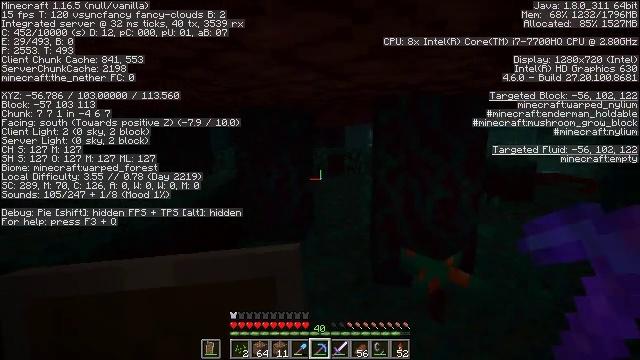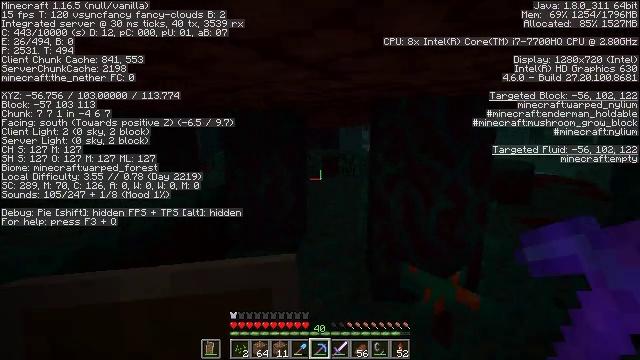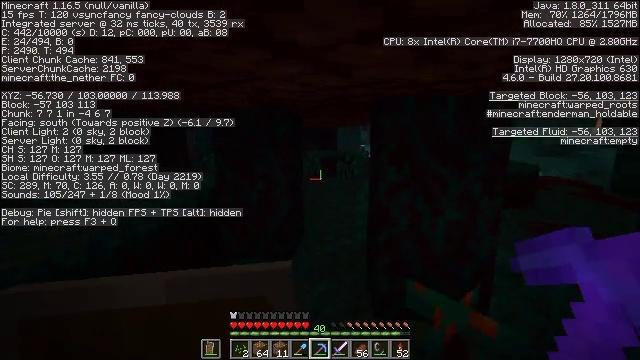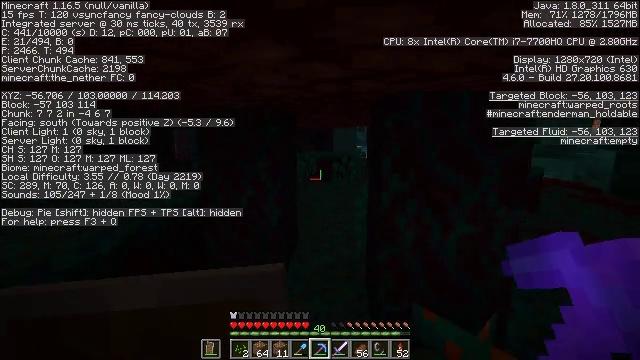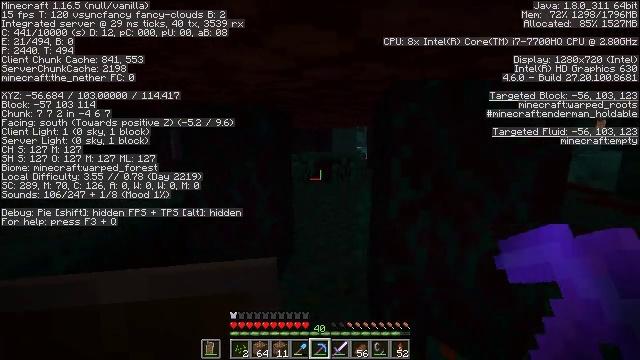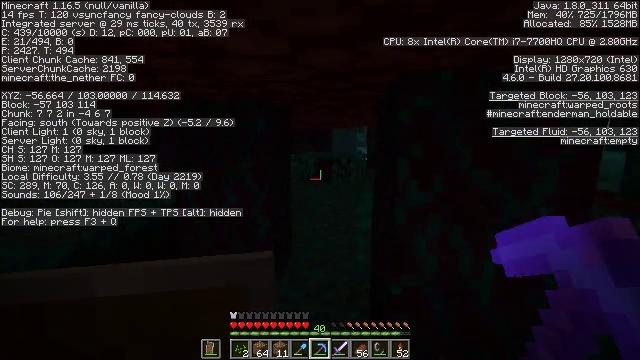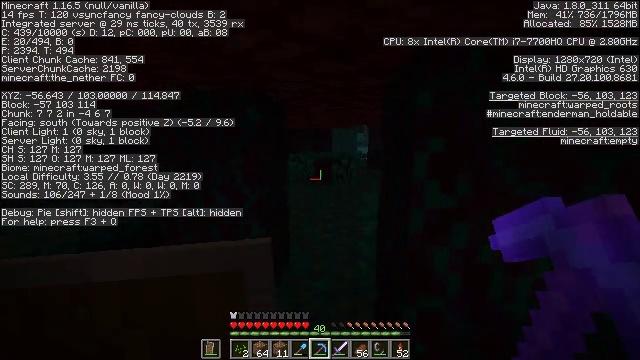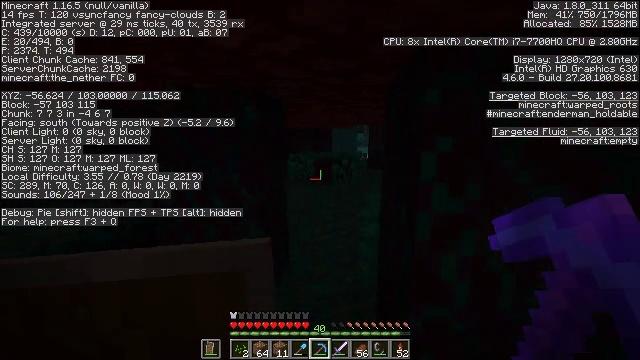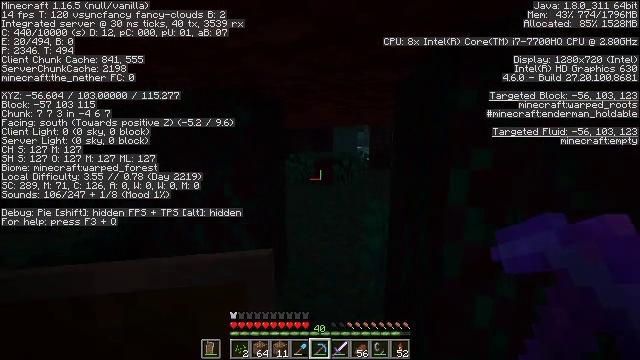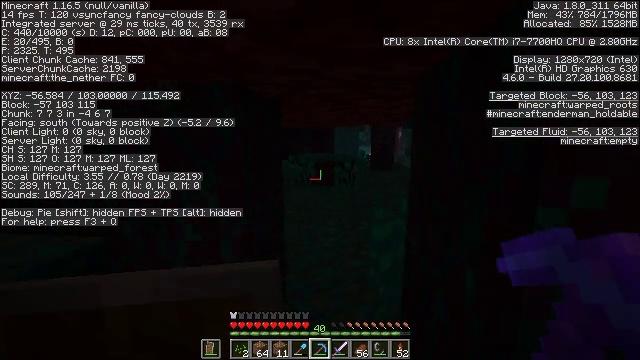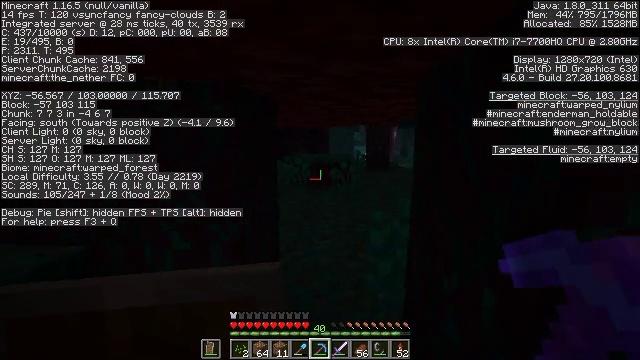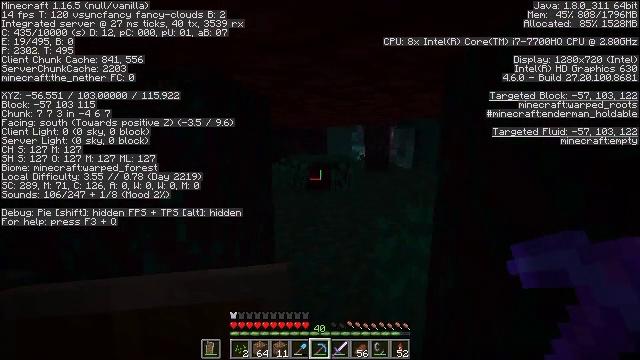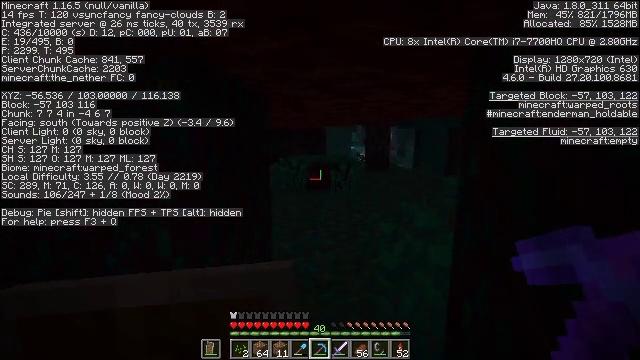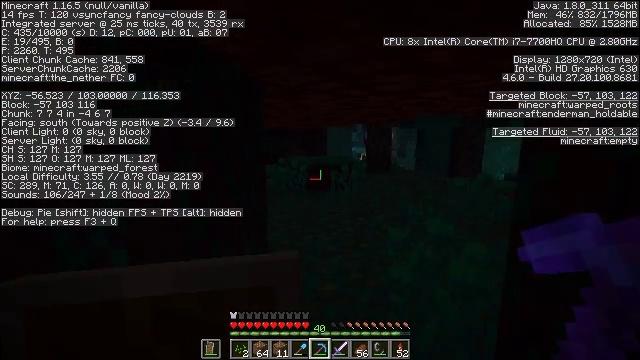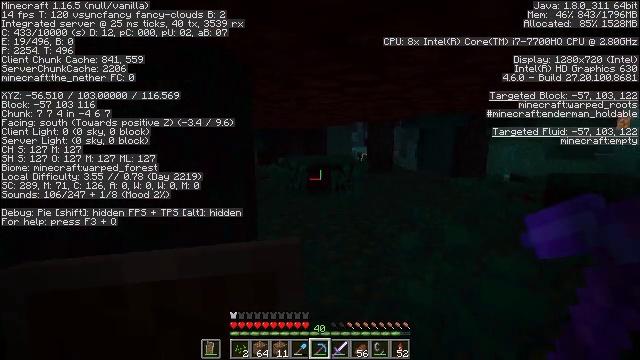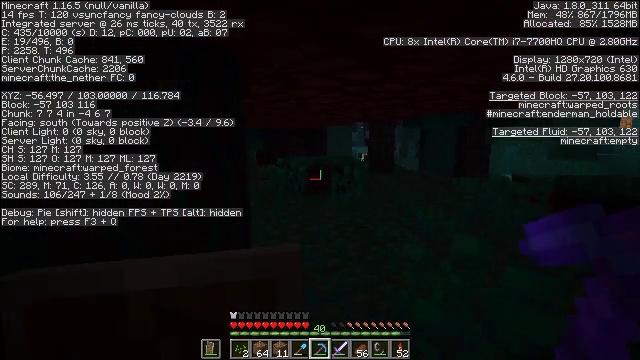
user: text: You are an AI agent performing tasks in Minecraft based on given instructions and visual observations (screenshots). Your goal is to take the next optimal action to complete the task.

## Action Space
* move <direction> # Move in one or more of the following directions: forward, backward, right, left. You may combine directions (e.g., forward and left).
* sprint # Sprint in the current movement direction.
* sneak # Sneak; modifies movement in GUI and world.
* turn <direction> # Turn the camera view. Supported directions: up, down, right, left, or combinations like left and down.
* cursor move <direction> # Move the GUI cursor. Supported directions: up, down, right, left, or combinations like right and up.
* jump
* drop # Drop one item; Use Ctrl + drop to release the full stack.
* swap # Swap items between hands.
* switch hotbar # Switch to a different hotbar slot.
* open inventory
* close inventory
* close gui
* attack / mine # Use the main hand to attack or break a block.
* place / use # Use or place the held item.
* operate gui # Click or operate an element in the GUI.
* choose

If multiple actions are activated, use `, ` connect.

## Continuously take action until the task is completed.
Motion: motion action
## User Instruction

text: Gather warped nylium from the ground.
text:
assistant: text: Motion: move forward, turn right
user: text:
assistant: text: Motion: move forward
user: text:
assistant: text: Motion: move forward
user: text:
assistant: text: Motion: move forward
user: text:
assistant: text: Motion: move forward
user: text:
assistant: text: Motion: move forward
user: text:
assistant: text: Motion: move forward
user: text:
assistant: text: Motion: move forward
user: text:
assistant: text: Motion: move forward
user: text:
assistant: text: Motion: move forward, turn right
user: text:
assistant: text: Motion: move forward
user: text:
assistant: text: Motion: move forward
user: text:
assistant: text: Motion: move forward
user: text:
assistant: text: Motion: move forward
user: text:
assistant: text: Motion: move forward
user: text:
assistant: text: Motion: move forward
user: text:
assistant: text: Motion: move forward
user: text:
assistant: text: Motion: move forward
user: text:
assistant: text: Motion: move forward
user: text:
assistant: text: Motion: move forward
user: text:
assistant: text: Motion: turn left
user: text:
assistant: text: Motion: turn left and down
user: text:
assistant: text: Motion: turn left
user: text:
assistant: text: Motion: turn left
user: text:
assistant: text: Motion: turn left and down
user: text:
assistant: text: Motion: turn left and up
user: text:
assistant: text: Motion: turn up
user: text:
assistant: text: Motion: no_op
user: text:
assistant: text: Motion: no_op
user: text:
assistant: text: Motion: turn down